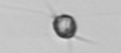
Label: Acanthoica_quattrospina